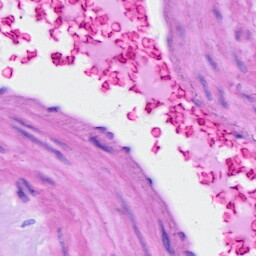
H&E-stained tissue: Ovarian